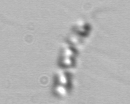
Label: Chaetoceros